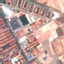
Land use / land cover class: Industrial